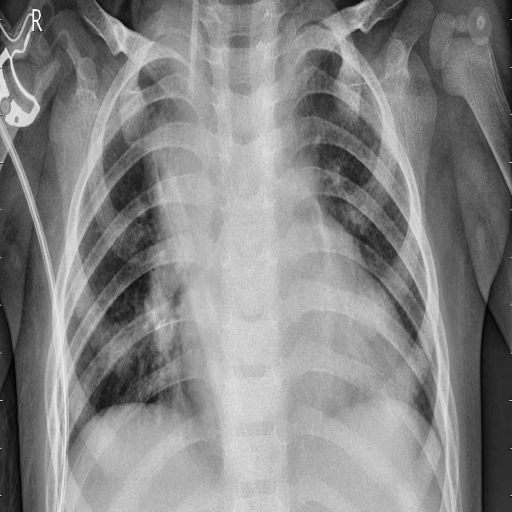
Finding: PNEUMONIA